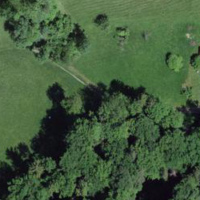
EUNIS habitat code: 24
Species observed at this site:
Ajuga reptans